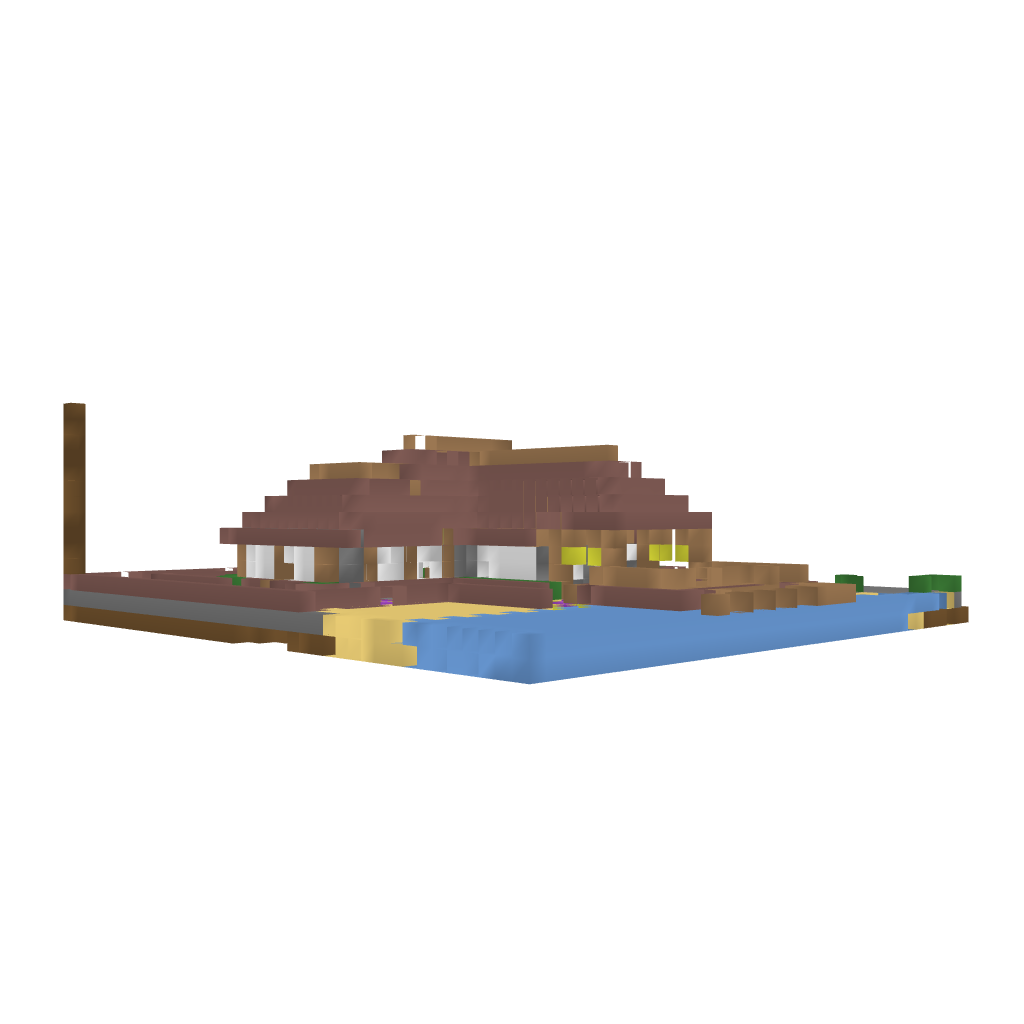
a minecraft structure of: GaymerMansion good quality